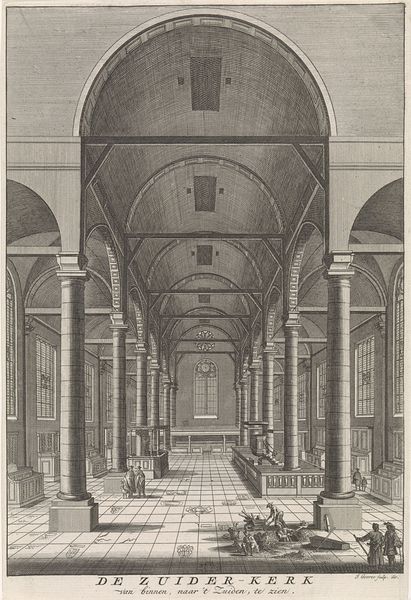
Titel: Interieur van de Zuiderkerk van Amsterdam, gezien naar het zuiden
Künstler: Jan Goeree
Standort: Amsterdam
Institution: Rijksmuseum
Schlagwörter: menschen, fenster, grau, licht, säulen, zeichnung, architektur, sockel, stein, holland, innenraum, niederlande, kirche, bogen, perspektive, pflaster, grafik, halle, bögen, gewölbe, radierung, niederländisch, altar, rundbögen, ballustrade, tonnengewölbe, kerk, zuider